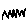
Label: zigzag